Brain MRI, t2w sequence, axial 2D slice.
Patient: age 22, sex F, weight 78 kg, height 1.78 m
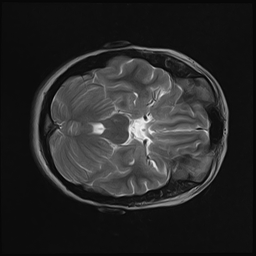